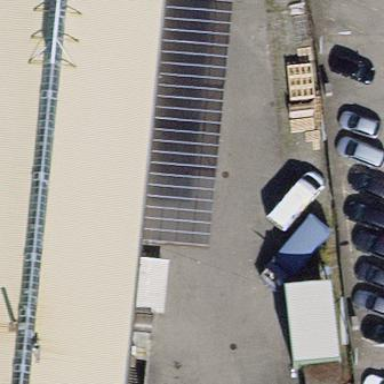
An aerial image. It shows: View of roof of building.